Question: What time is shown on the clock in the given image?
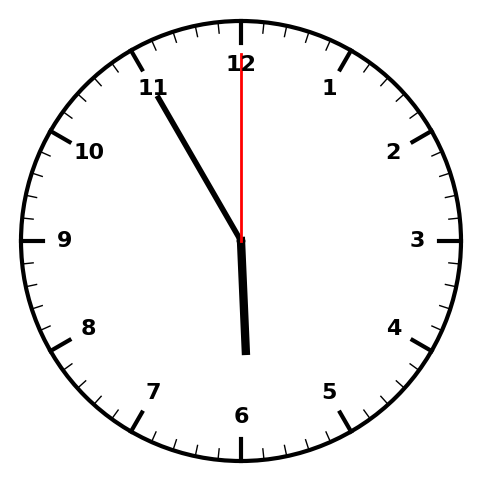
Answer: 05:55:00